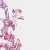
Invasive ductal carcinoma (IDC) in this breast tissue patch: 0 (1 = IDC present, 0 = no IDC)